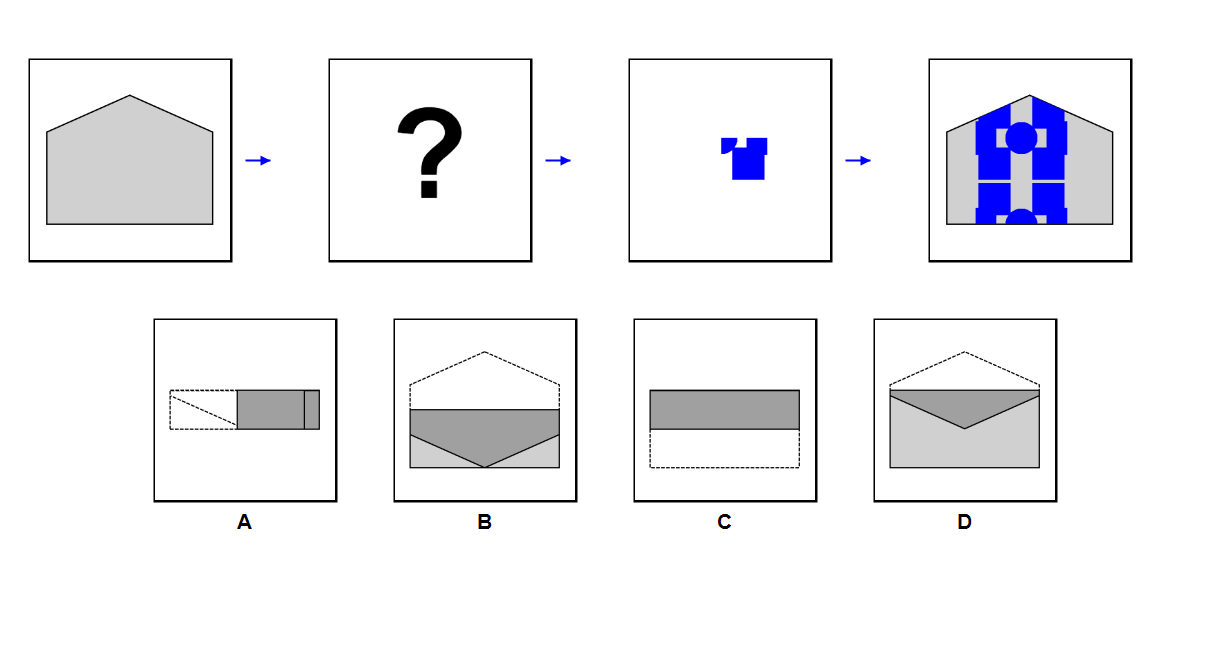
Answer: B